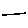
Label: line